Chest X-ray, AP view. Patient: 68 years old, sex F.
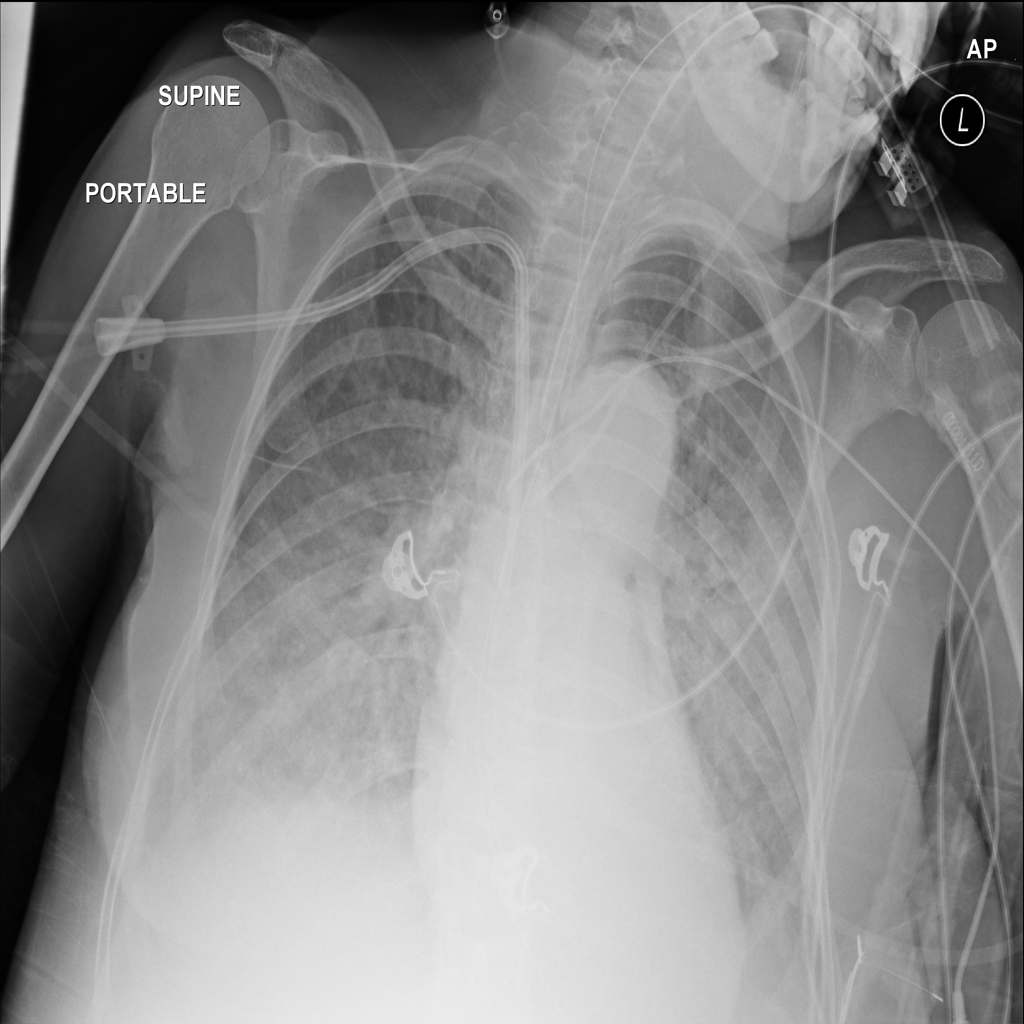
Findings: No Finding